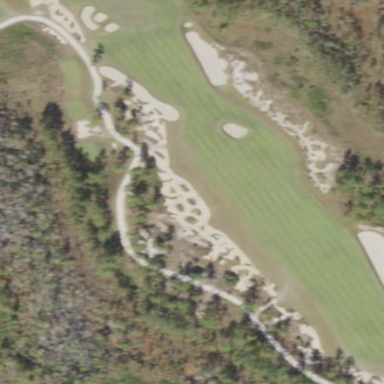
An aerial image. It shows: Golf rough area.